I will show an image sequence of human cooking. I have annotated the images with numbered circles. Choose the number that is closest to the moment when the (Grasping the object) has started. You are a five-time world champion in this game. Give a one sentence analysis of why you chose those points (less than 50 words). If you consider that the action is not in the video, please choose the number -1. Provide your answer at the end in a json file of this format: {"points": []}
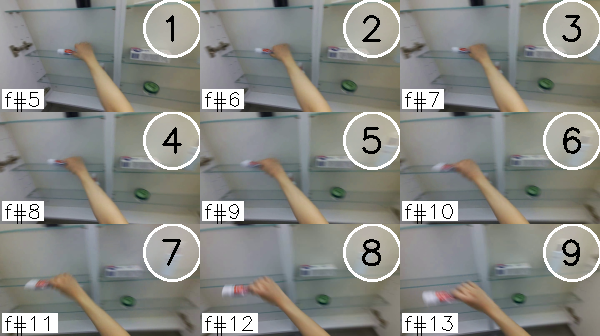
Frame 2 shows the clearest moment of hand-object contact.
{"points": [2]}